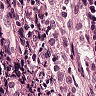
Metastatic tissue present: no